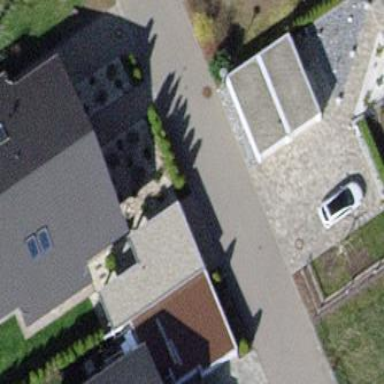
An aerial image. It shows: Group of garages.